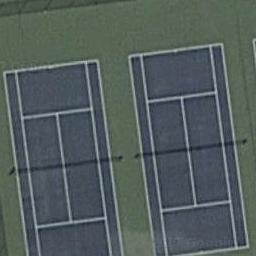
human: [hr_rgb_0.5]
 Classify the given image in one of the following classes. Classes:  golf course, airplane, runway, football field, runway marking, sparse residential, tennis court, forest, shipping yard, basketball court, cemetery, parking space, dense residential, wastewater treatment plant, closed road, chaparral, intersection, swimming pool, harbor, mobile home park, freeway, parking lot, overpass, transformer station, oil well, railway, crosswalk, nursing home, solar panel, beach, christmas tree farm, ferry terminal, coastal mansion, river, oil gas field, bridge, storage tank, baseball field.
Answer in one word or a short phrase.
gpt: tennis court